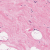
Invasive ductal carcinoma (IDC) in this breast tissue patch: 0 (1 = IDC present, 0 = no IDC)